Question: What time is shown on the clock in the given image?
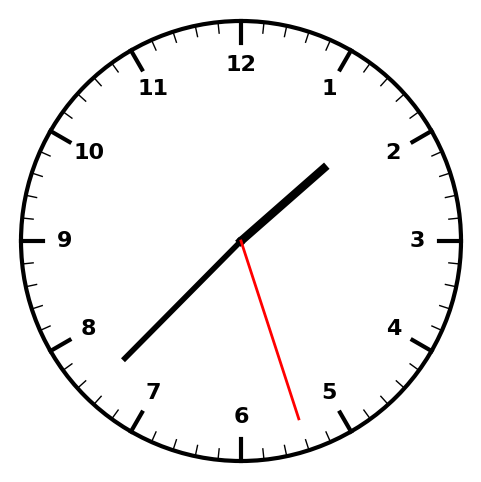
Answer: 01:37:27